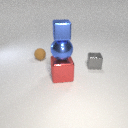
small blue metal cube above large red metal cube